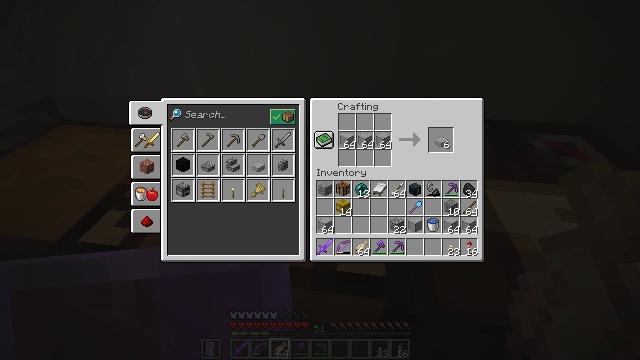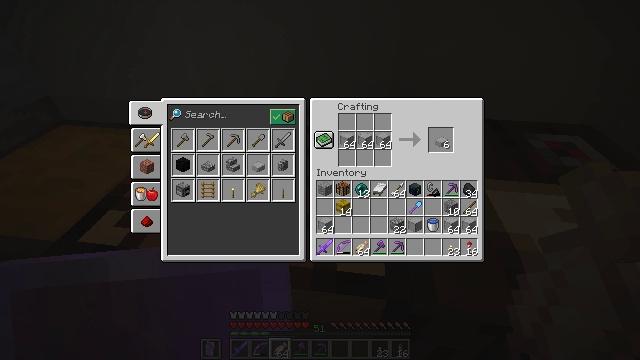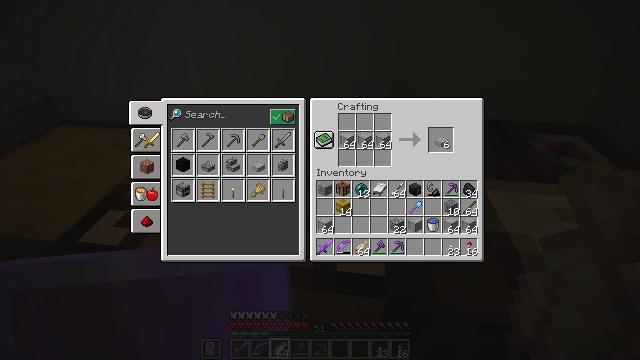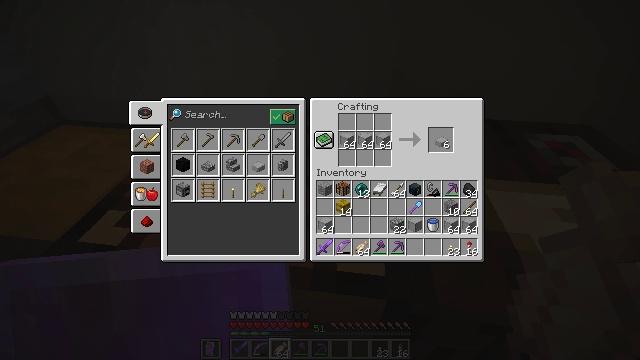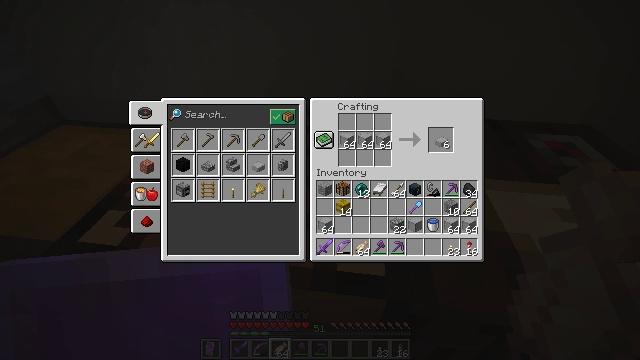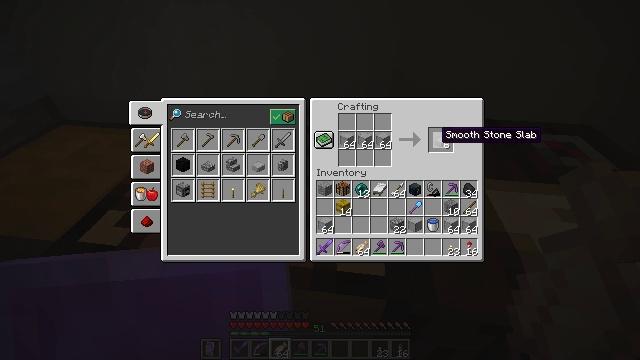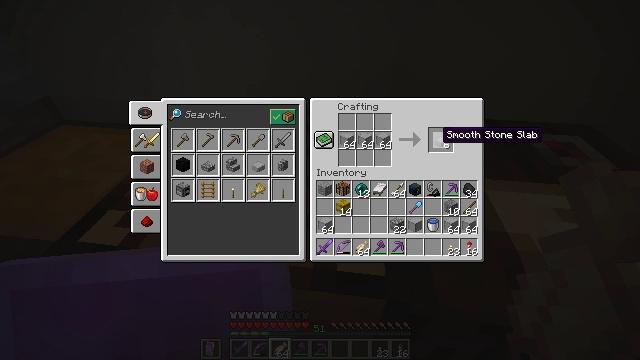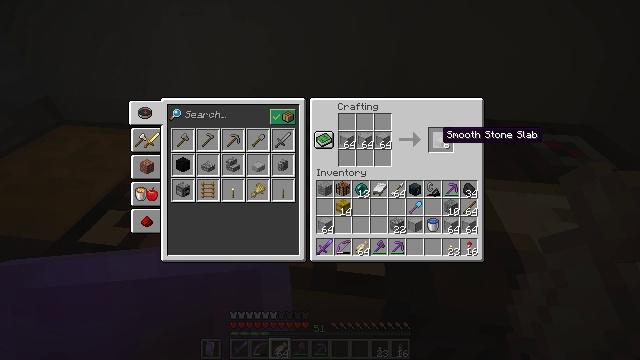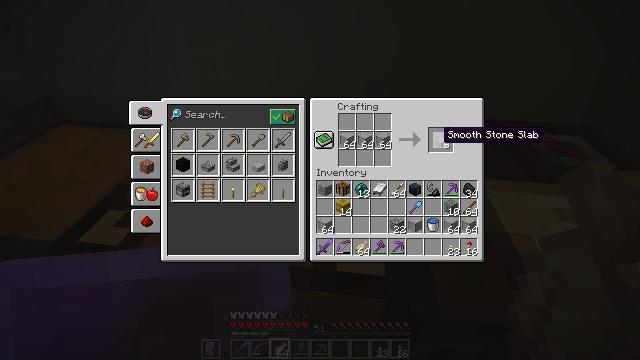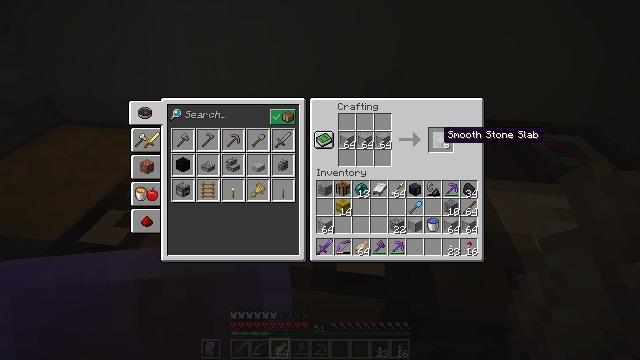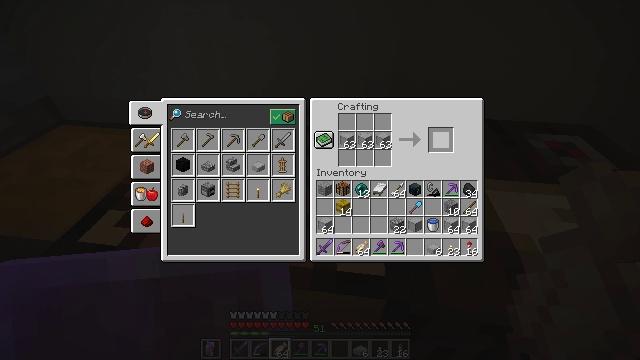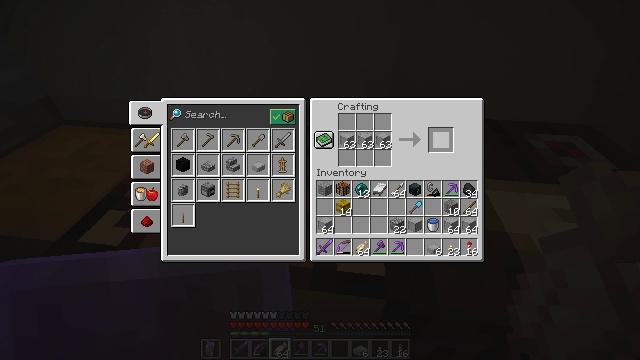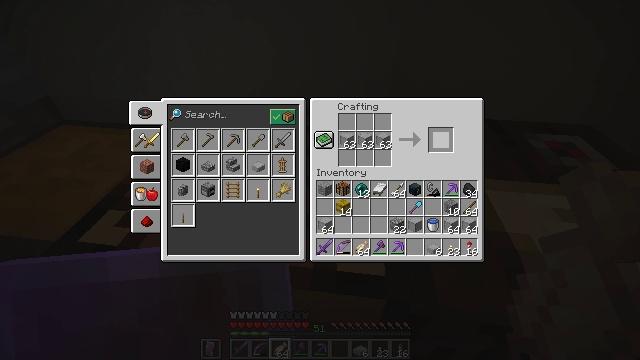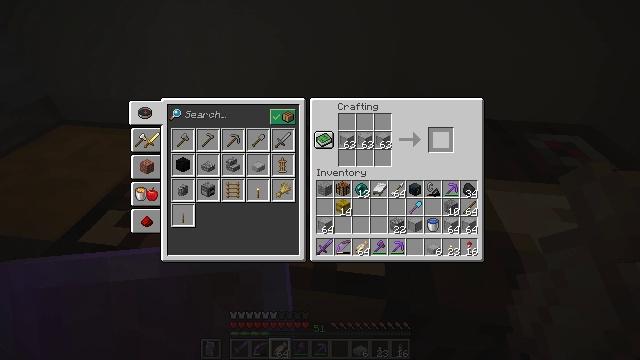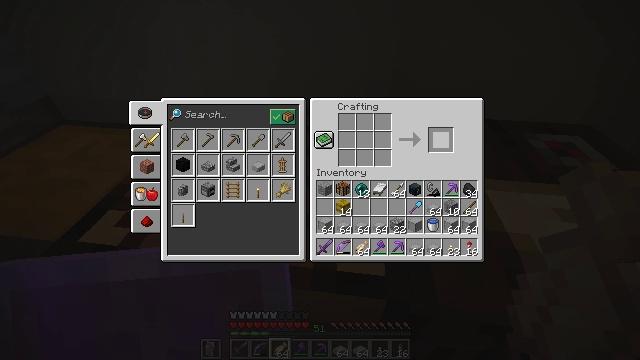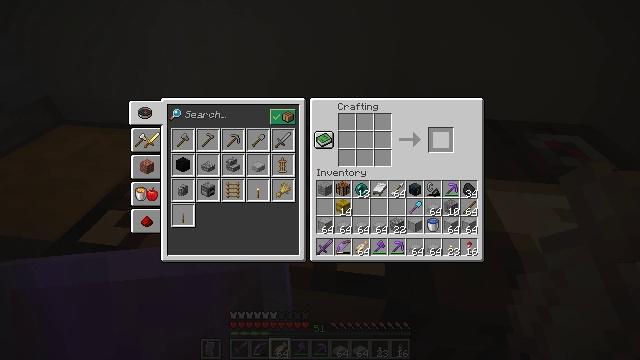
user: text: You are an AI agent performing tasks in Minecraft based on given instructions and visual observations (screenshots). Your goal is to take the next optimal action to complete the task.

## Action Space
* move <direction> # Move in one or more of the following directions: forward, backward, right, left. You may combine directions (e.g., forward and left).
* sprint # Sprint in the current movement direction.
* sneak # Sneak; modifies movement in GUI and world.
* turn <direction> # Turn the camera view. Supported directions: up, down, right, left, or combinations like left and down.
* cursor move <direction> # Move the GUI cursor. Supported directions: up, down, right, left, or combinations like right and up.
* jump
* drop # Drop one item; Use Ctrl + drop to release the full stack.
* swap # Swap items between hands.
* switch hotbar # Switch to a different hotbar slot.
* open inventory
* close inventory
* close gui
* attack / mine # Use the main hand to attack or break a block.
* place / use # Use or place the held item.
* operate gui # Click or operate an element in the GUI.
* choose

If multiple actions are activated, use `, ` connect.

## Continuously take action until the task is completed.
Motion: motion action
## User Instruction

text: Open the crafting table to craft a smooth stone slab.
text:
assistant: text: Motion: sneak, cursor move right
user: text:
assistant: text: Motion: sneak
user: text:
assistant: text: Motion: sneak, cursor move right
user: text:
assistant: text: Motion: sneak, cursor move right
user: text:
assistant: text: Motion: sneak
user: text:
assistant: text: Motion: sneak
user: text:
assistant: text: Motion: sneak
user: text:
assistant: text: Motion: sneak
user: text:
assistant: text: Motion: sneak
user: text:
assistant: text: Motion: sneak, operate gui
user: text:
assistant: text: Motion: sneak, operate gui
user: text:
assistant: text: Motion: sneak, operate gui
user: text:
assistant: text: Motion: sneak, operate gui
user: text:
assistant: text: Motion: sneak, operate gui
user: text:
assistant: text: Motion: sneak, operate gui
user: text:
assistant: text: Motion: sneak, operate gui
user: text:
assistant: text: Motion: sneak, operate gui
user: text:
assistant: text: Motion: sneak, operate gui
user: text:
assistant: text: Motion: sneak, operate gui
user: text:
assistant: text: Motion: sneak, operate gui
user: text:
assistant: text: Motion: sneak, operate gui
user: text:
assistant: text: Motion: sneak, operate gui
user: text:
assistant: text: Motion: sneak
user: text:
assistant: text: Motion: no_op
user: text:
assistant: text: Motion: no_op
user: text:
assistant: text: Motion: no_op
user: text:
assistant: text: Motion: no_op
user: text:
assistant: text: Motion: no_op
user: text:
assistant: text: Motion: no_op
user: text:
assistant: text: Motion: no_op